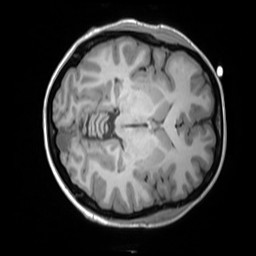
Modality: T1w
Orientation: axial
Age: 29
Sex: female
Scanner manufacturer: siemens
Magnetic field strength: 3 T
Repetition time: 1.55 s
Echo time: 0.00234 s